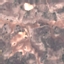
Land use / land cover: HerbaceousVegetation